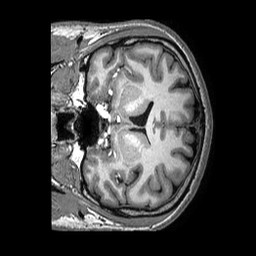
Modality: T1w
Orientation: coronal
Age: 29
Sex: male
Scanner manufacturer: philips
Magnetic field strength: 3 T
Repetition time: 0.006566 s
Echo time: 0.002952 s